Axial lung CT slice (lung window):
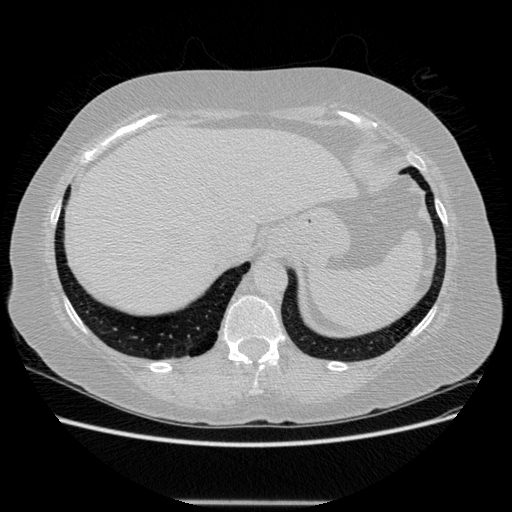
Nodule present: no